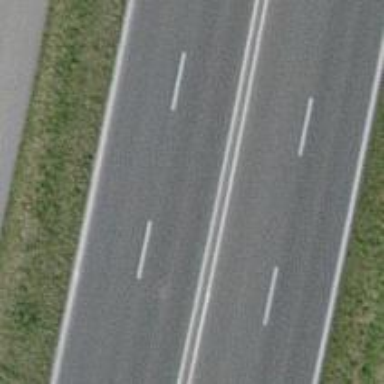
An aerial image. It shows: Primary road with asphalt surface.